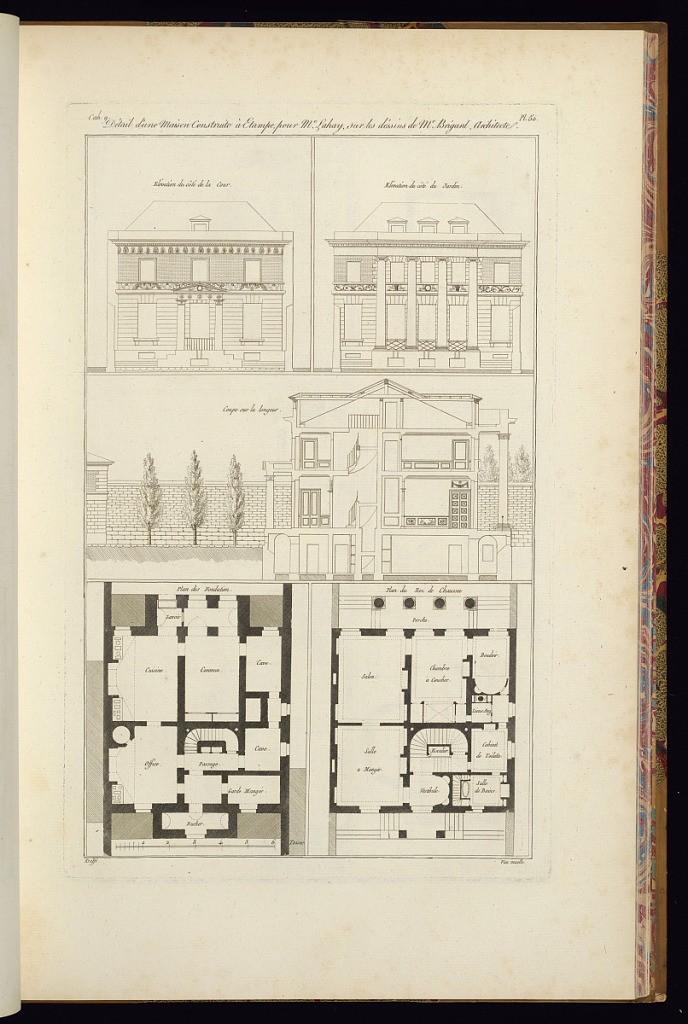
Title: Détail d’une Maison Construite à Etampe pour Me Lahay sur les déssins de Mr. Brigard Architecte
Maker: Jean-Charles Krafft, French, 1764 - 1833
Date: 1812
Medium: Etching and engraving on paper
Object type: Print
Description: An architectural print illustrating a house, with two exterior elevations, an interior and exterior sectional view, and two floorplans. The plate is titled, numbered, and signed.